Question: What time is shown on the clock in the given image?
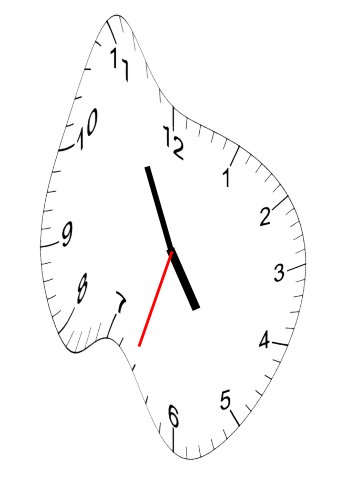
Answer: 04:55:33